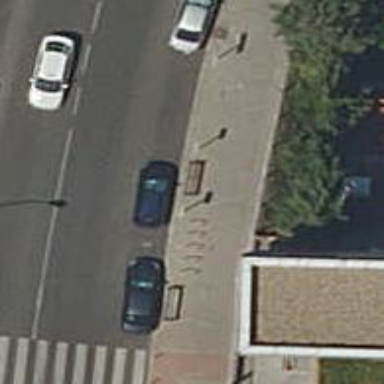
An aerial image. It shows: Bicycle parking area with stands.